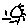
Label: sun